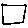
Label: square